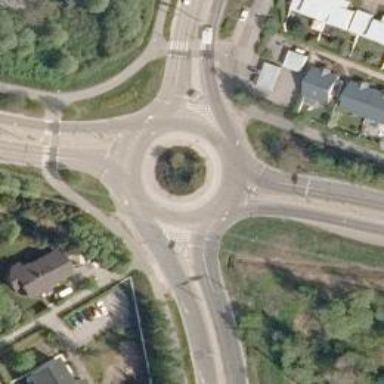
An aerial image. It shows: Secondary road made of asphalt leading to roundabout.